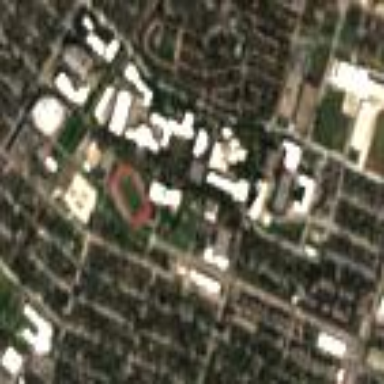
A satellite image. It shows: University.